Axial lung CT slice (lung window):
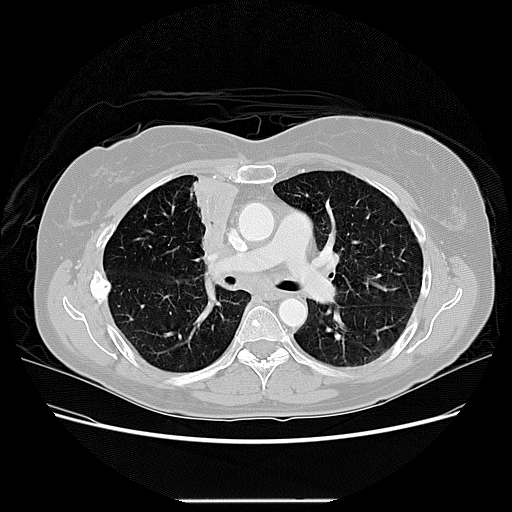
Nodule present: no